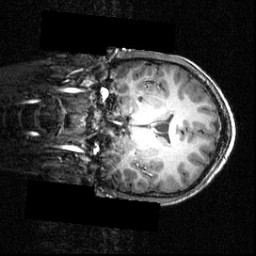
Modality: T1w
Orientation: coronal
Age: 12
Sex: male
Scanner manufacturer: siemens
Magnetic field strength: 3.951 T
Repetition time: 1.5 s
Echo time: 0.00335 s